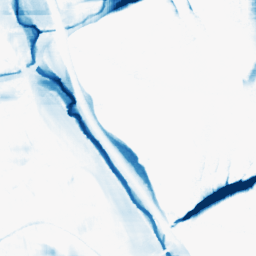
Category: morphological
Decomposition family: morphological_rect
Decomposition parameters: operation: closing
width: 50
height: 20
Upsampling method: cubic_mitchell
Upsampling parameters: scale: 8
Upsampling scale: 8